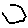
Label: hexagon